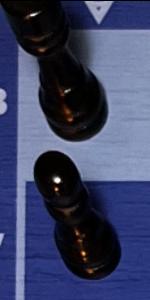
Label: Pawn_Black